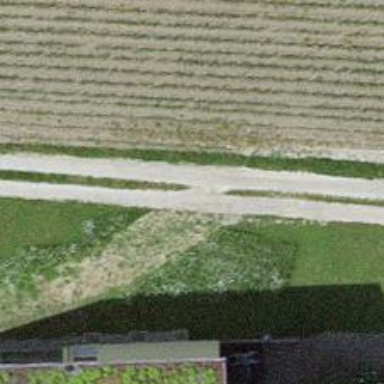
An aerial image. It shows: Agricultural track with grade2 track type.